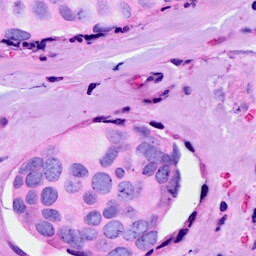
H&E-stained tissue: Breast